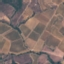
Land use / land cover class: PermanentCrop